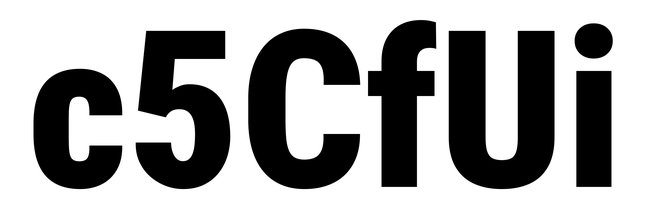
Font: Roboto_Condensed_Black